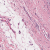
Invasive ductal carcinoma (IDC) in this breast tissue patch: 1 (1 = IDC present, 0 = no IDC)